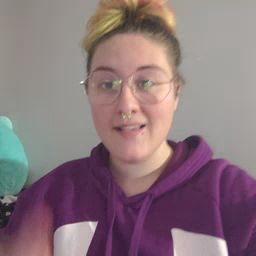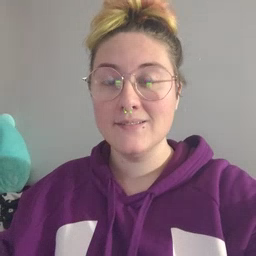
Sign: find